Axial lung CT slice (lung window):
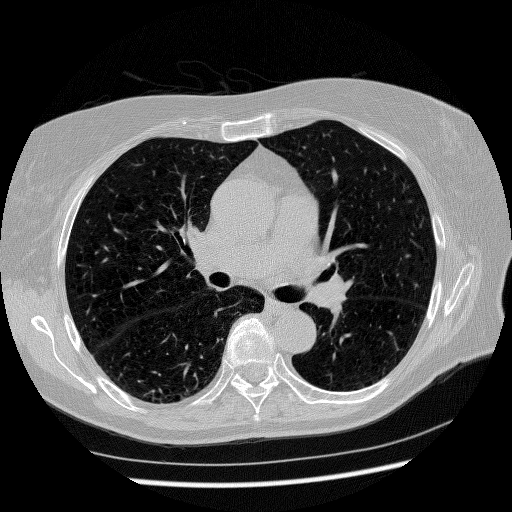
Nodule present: no